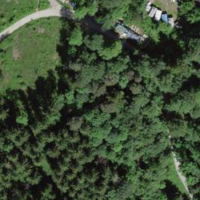
EUNIS habitat code: 44
Species observed at this site:
Cornus sanguinea
Lamium galeobdolon
Sorbus aucuparia